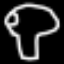
Label: mushroom